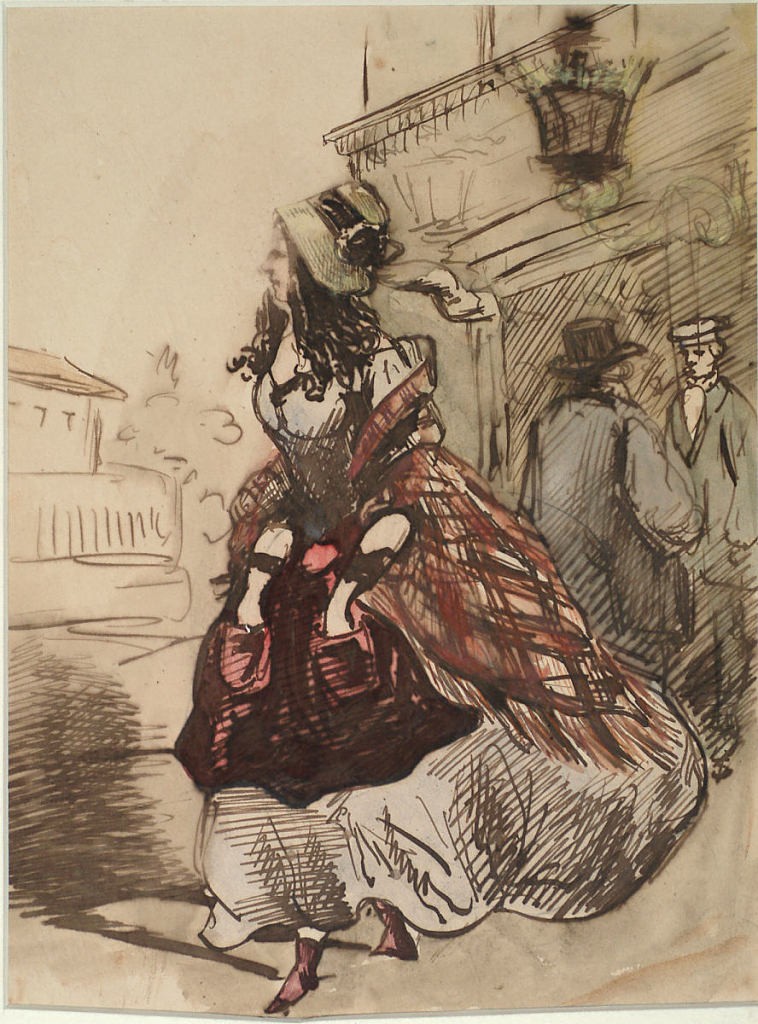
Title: Street Scene
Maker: Constantin Guys, French, 1802 – 1892
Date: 1858–60
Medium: Pen and brown ink, brush and watercolor over graphite on tan wove paper
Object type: Drawing
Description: Vertical rectangle. A cocotte in a gray dress with a light green straw bonnet.  Female figure wears burgundy apron and shoes, and a rust-colored and black plaid shawl.  Both hands are thrust in her apron pockets.  Background, two men standing before the door of a cafe or hotel.